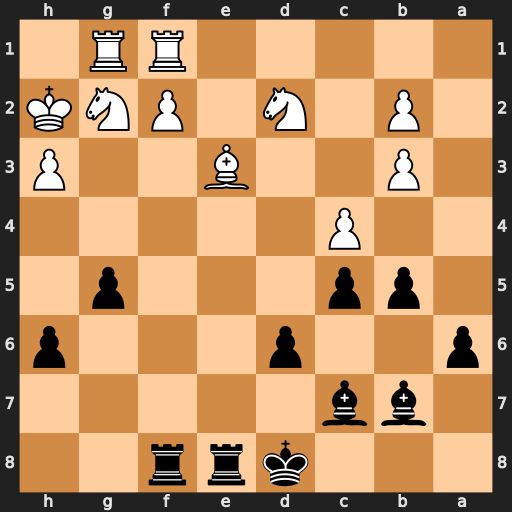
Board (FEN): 3krr2/1bb5/p2p3p/1pp3p1/2P5/1P2B2P/1P1N1PNK/5RR1
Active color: b
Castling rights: -
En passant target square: -
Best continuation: d5+ Kh1 d4